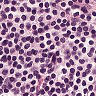
Metastatic tissue present: no